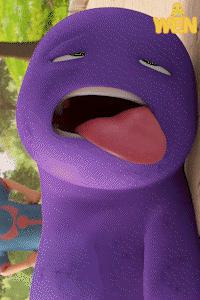
Label: nailong